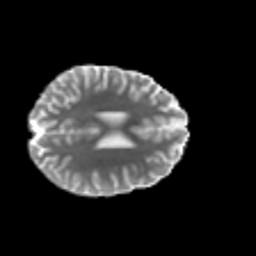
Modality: MD
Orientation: axial
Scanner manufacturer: philips
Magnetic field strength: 3 T
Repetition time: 8.6 s
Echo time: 0.127 s